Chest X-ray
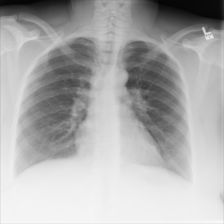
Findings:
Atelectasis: negative
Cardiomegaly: negative
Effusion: negative
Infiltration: negative
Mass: negative
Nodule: negative
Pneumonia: negative
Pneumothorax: negative
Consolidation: negative
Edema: negative
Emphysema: negative
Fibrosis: negative
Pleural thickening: negative
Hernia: negative